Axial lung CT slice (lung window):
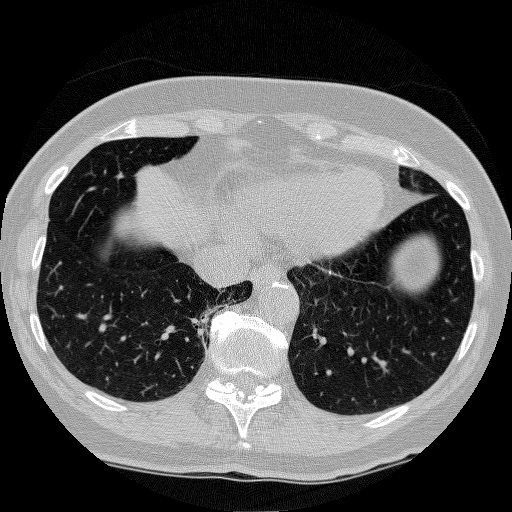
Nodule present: no